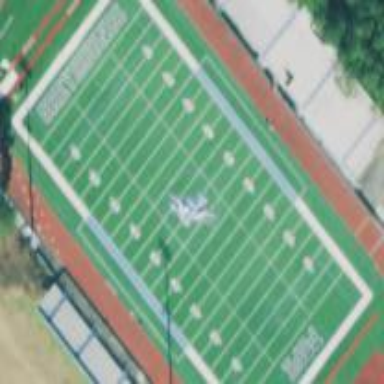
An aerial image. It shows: Turf pitch for American football.